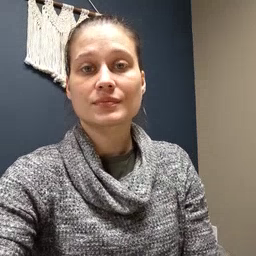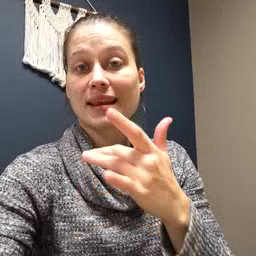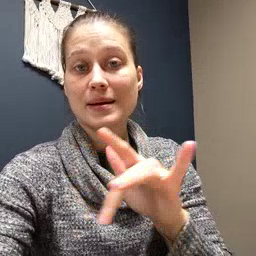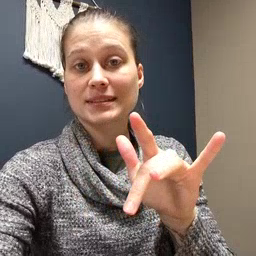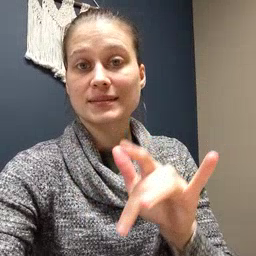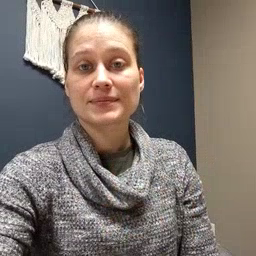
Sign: empty